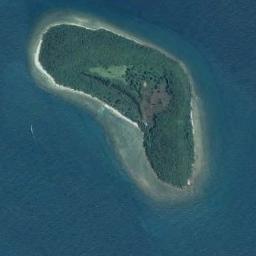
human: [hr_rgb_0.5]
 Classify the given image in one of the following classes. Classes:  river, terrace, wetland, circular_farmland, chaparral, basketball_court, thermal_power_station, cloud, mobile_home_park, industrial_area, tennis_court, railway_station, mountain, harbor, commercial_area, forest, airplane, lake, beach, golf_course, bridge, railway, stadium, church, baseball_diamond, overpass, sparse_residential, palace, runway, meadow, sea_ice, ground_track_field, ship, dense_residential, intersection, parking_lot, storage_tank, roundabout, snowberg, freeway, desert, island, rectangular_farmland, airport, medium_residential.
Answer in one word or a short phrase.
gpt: island